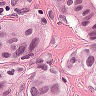
Metastatic tissue present: yes